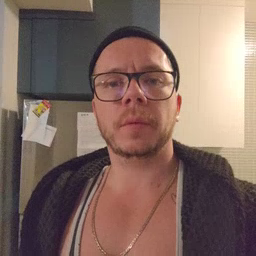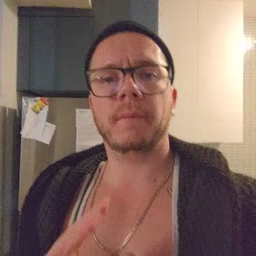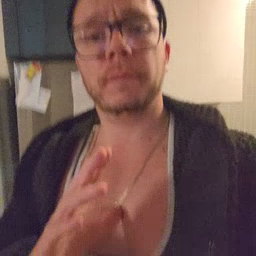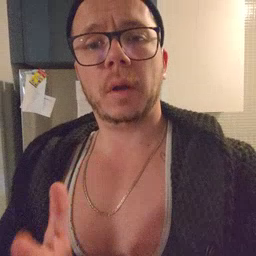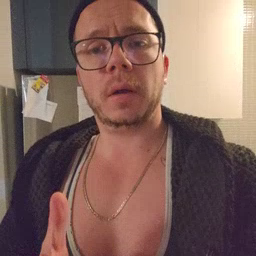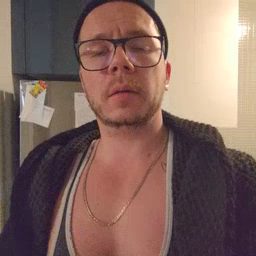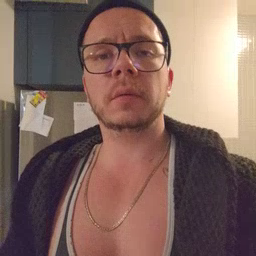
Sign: fine